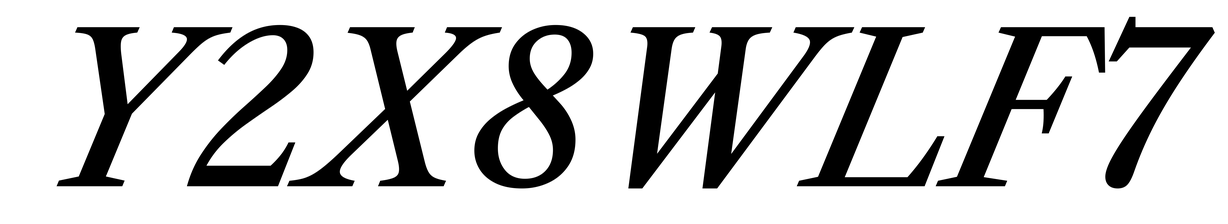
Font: LibreCaslonText-Italic_Medium_Italic